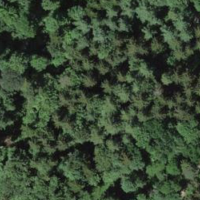
EUNIS habitat code: 44
Species observed at this site:
Aruncus dioicus